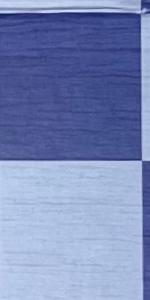
Label: Empty